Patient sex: M
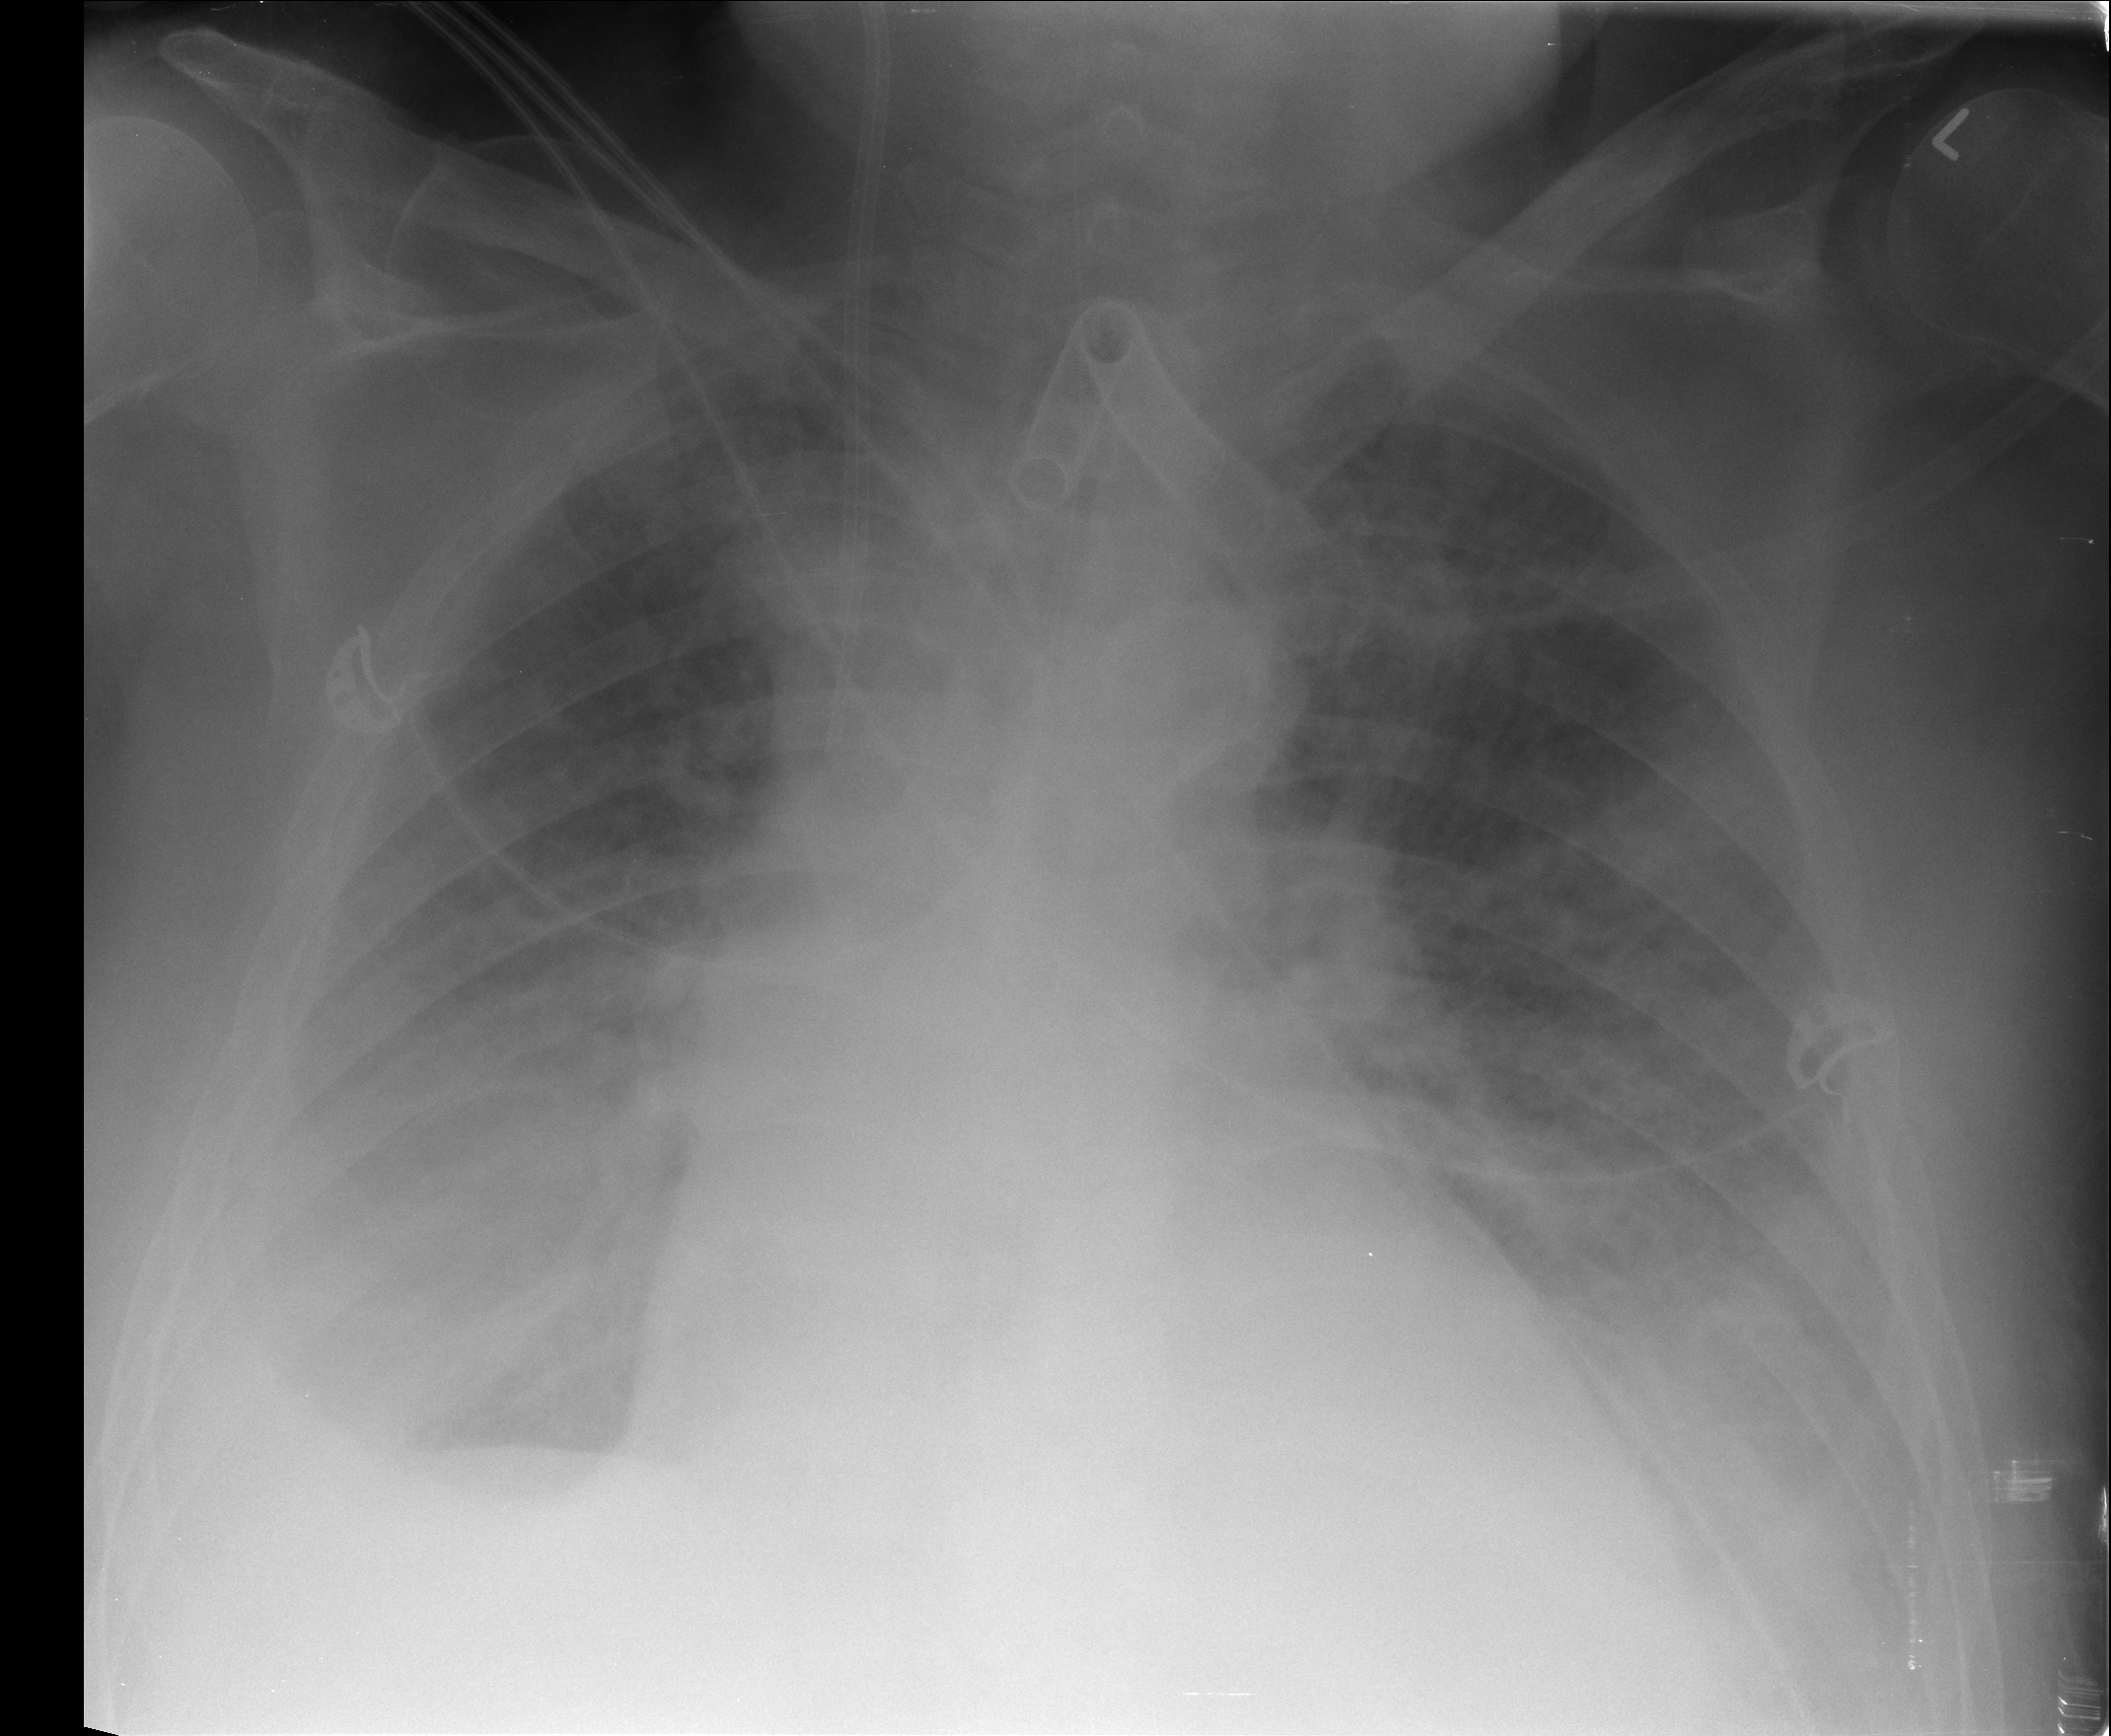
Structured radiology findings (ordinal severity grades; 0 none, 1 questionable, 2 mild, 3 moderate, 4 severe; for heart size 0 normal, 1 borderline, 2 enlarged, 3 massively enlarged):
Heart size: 2
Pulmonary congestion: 3
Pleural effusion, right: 3
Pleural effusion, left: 2
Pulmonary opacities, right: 3
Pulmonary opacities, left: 3
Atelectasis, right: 3
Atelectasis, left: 3